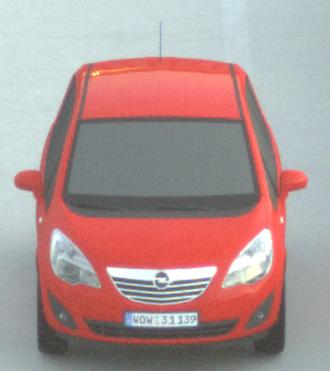
Make: Opel
Model: Meriva 1.4
Detailed model: Meriva (B)
Model produced from: 2010/05
Model produced until: 2013/11
Doors: 5
Color: red
Road condition: dry road
Daytime: sunrise or sunset
Contrast: low contrast